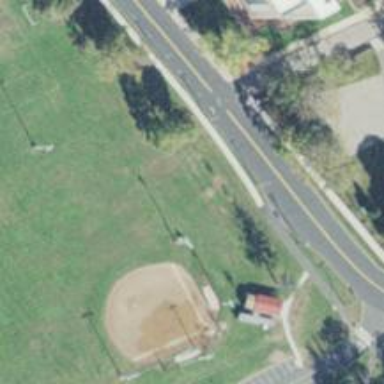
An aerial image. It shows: Baseball pitch for leisure land activities.